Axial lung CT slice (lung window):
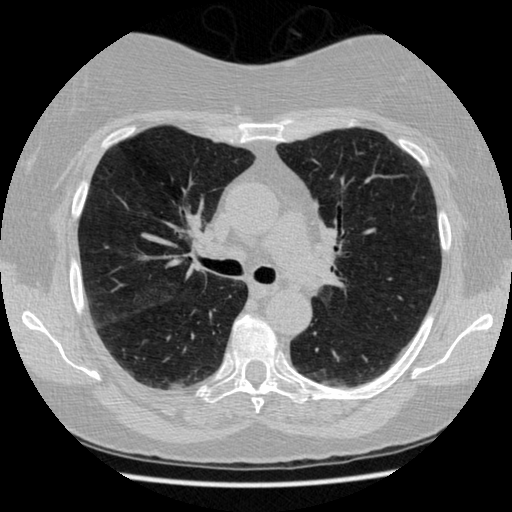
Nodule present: no